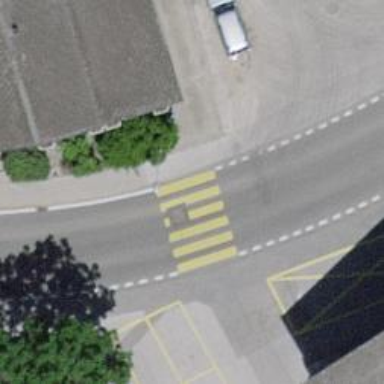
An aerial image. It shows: Zebra crossing on the road.